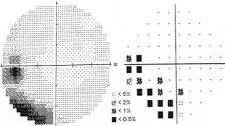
Humphrey visual field examination results in patient 2. Third examination of patient's binoculus.
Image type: chart (chart)